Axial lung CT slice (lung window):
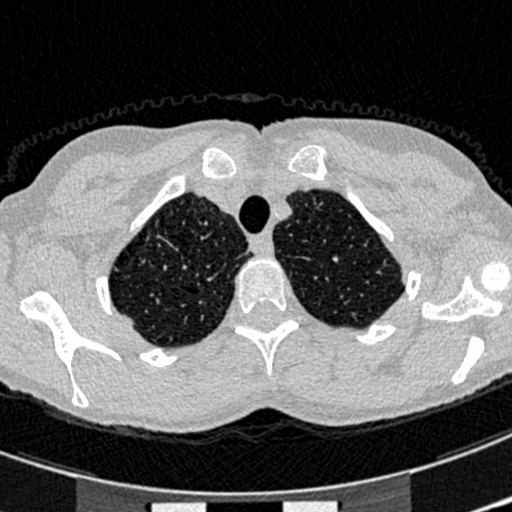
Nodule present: no